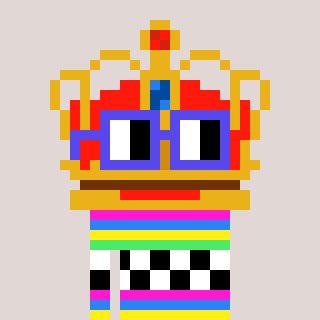
a pixel art character with square blue glasses, a crown-shaped head and a computerblue-colored body on a warm background